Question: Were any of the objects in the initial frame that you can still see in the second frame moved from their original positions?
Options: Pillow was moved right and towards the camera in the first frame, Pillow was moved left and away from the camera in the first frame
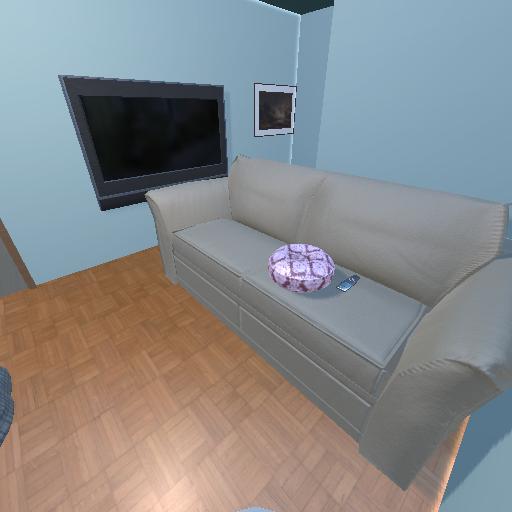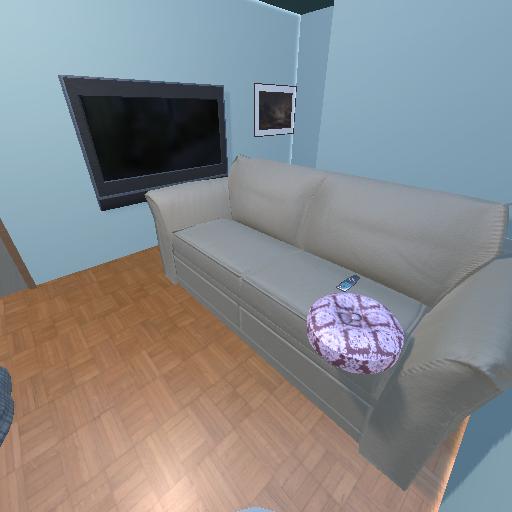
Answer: Pillow was moved right and towards the camera in the first frame